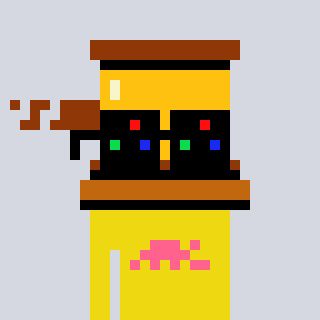
a pixel art character with square black sunglasses, a gavel-shaped head and a yellow-colored body on a cool background